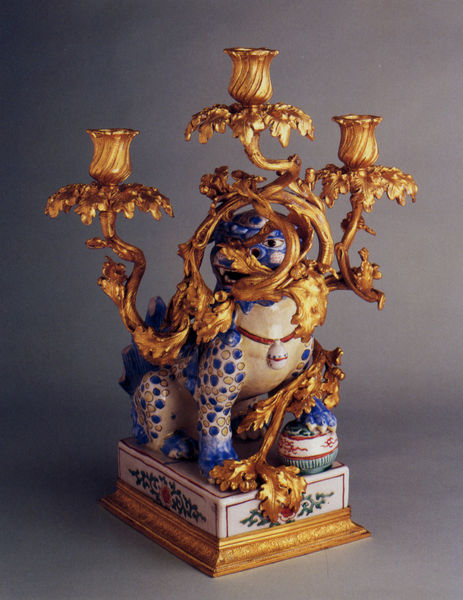
Titel: Zwei Fo-Hunde (Shishi-Löwen), Japan (1670-1690) mit dreiarmiger Girandole, Frankreich
Künstler: unbekannt
Standort: München
Institution: Residenz, Ostasiensammlung
Schlagwörter: blau, blätter, flügel, fuß, kopf, laub, schatten, weiß, gelb, ocker, blume, blumen, bunt, geschwungen, grau, schwarz, blüten, hund, rosen, rot, tier, ball, muster, ornament, augen, barock, sockel, porträt, auge, figur, gold, kelch, sitzend, blatt, pflanzen, rokoko, rosa, keramik, ranken, beine, schwanz, topf, bein, japan, halsband, kette, füsse, jugendstil, dekor, floral, ornamente, verzierung, kerze, kerzen, leuchter, lüster, pfoten, plinthe, foto, punkte, stiele, offen, porzellan, vergoldet, orientalisch, asien, stilisiert, tupfen, asiatisch, kugel, ranke, chinesisch, kunstgewerbe, china, pfote, kerzenständer, kerzenhalter, kerzenleuchter, zähne, glocke, anhänger, amulett, glöckchen, antik, manierismus, maul, blattwerk, fabelwesen, ständer, halter, balu, löwe, golden, kitsch, meissen, porzelan, porzellanmalerei, kunsthandwerk, objekt, kelche, ungeheuer, glasur, fassung, viereck, tatzen, drachen, drache, vergoldung, kandelaber, dreiarmig, tatze, akanthus, figut, fabeltier, chinoiserie, blattgold, akhantus, bärenklau, kerzenhlter, tinneff, vieläugig, ornement, verschnörkelt, keren, unheuer, leuchtter, dreiflammig, unterglasur